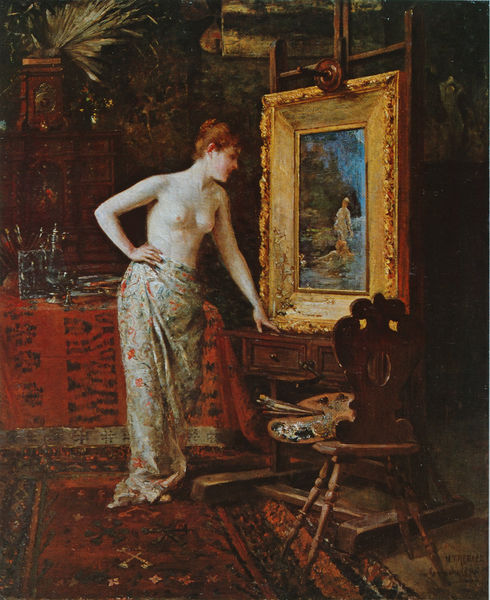
Titel: Neugieriges Modell
Künstler: Maurycy (Moritz) Trebacz (Trembacz)
Standort: München
Institution: Privatbesitz
Schlagwörter: akt, baum, blau, dunkel, feder, gemälde, hand, haut, körper, mann, nackt, schatten, wasser, weiß, fluss, grün, menschen, ufer, braun, brust, bunt, busen, frau, frisur, glas, grau, haar, hell, holz, licht, ohr, raum, schwarz, stuhl, tisch, zimmer, ölbild, dame, rot, tuch, malerei, muster, rock, teppich, jung, arm, arme, federn, gesicht, mensch, rahmen, stehen, bild, bildnis, goldrahmen, holzstuhl, innenraum, portrait, porträt, schauen, tischdecke, tischtuch, natur, spiegelung, boden, gold, interieur, stoff, decke, innen, saum, pflanze, pflanzen, schön, boot, brüste, schrank, modell, fischer, farben, schemel, duktus, jugendstil, weiblich, glanz, atelier, malerin, staffelei, uhr, schublade, palme, teppiche, bauch, nackte, aufstützen, oberkörper, entblößt, rothaarig, orient, waten, künstler, malen, palette, pinsel, modelle, pinselduktus, betrachten, kasten, schubladen, historismus, makart, bild im bild, stafflei, fischen, kästen, nude, tuck, aktmodell, halbnackte, hüfttuch, pinselglas, tischt, wickelrock